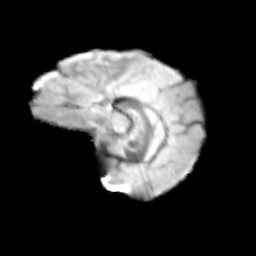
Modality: T2w
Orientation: sagittal
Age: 9
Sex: female
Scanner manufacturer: siemens
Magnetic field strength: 3 T
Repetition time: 3.8 s
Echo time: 0.07 s